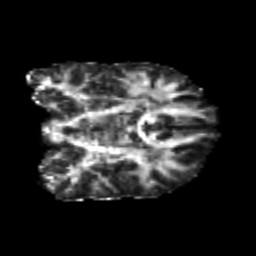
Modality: FA
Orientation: coronal
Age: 21
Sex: male
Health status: healthy
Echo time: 0.074 s